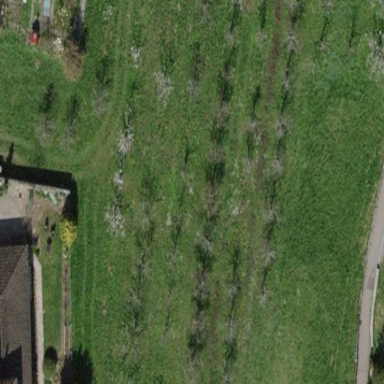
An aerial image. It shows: Orchard.